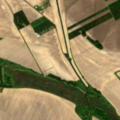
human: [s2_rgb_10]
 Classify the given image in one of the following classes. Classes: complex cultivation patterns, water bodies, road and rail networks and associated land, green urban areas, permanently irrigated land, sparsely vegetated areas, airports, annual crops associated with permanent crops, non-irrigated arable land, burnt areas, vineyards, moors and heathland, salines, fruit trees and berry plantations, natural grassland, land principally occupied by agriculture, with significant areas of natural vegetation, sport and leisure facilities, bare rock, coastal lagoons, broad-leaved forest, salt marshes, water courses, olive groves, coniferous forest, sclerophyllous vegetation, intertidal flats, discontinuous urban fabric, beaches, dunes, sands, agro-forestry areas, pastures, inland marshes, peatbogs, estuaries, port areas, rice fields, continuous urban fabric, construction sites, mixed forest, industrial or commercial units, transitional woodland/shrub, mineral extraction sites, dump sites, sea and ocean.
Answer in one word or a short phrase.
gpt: non-irrigated arable land, complex cultivation patterns, land principally occupied by agriculture, with significant areas of natural vegetation, inland marshes